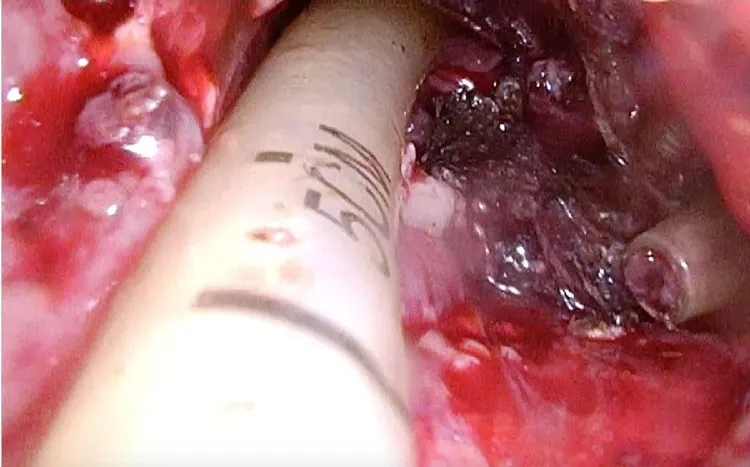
Drain-guided access to the necrotic tissue.
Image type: medical_photograph (other_medical_photograph)